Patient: sex M, age 71
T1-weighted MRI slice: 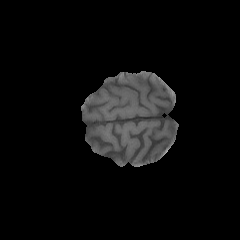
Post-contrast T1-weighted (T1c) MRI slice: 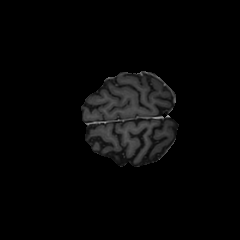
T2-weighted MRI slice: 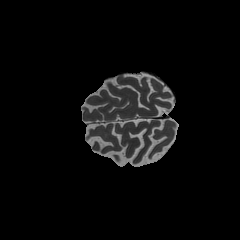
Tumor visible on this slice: no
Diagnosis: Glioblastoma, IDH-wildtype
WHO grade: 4